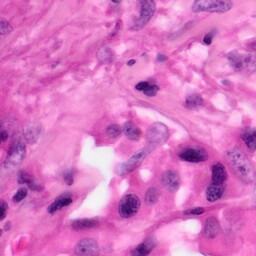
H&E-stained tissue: Pancreatic